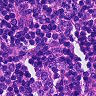
Metastatic tissue present: no